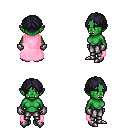
a pixel art fantasy rpg character, female body template, orc, green skin, pink cape, metal pants, raven parted hairstyle, metal gloves, metal boots, four views (front, back, left, right), 2x2 character sprite sheet, small pixel art, hard edges, no anti-aliasing